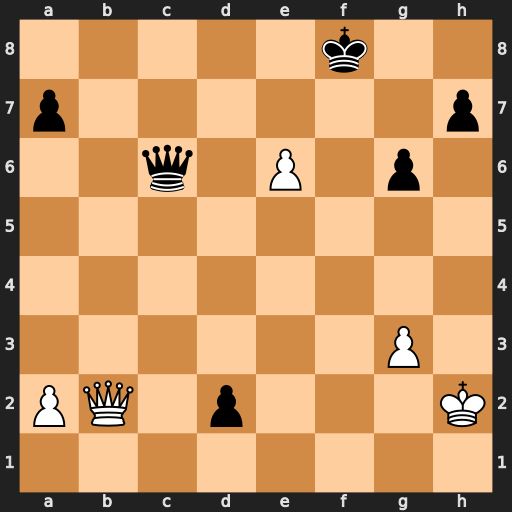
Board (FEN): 5k2/p6p/2q1P1p1/8/8/6P1/PQ1p3K/8
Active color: w
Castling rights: -
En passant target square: -
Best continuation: Qf6+ Ke8 Qf7+ Kd8 e7+